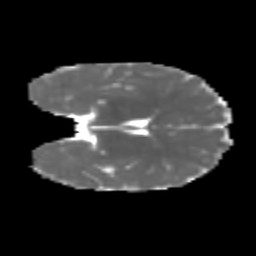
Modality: MD
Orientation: coronal
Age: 7
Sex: male
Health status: healthy